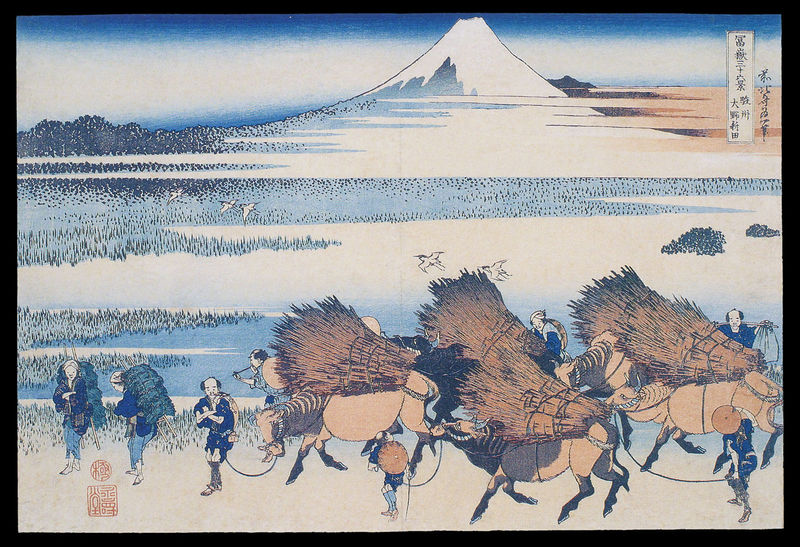
Titel: 36 Ansichten des Fuji
Künstler: Katsushika Hokusai
Institution: Honolulu, Honolulu Academy of Arts
Schlagwörter: baum, berg, blau, himmel, mann, meer, vogel, wasser, landschaft, menschen, see, ufer, äste, hüte, männer, stroh, schnee, tiere, tragen, kühe, vögel, bauern, pferd, pferde, hufe, farbig, holzschnitt, japan, schrift, ernte, getreide, kiepe, reisig, trage, transport, berge, fels, kuh, rind, möwe, möwen, japanisch, schriftzeichen, karawane, rinder, asien, text, stempel, chinesisch, wappen, büschel, ähren, rucksack, ochsen, stier, stiere, farbholzschnitt, beg, lasten, binsen, büffel, lasttiere, edo, fuji, fujiyama, l, fujiama, japanische schriftzeichen, fudjiama